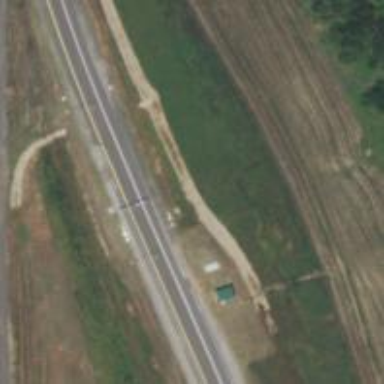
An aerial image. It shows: Toll gantry on the road.